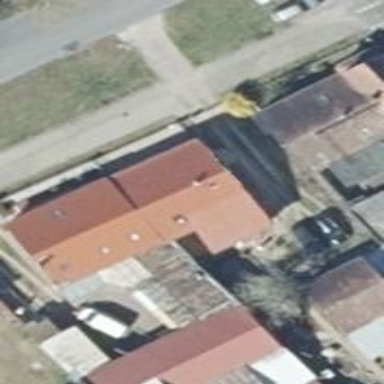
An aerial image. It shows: Simple house.